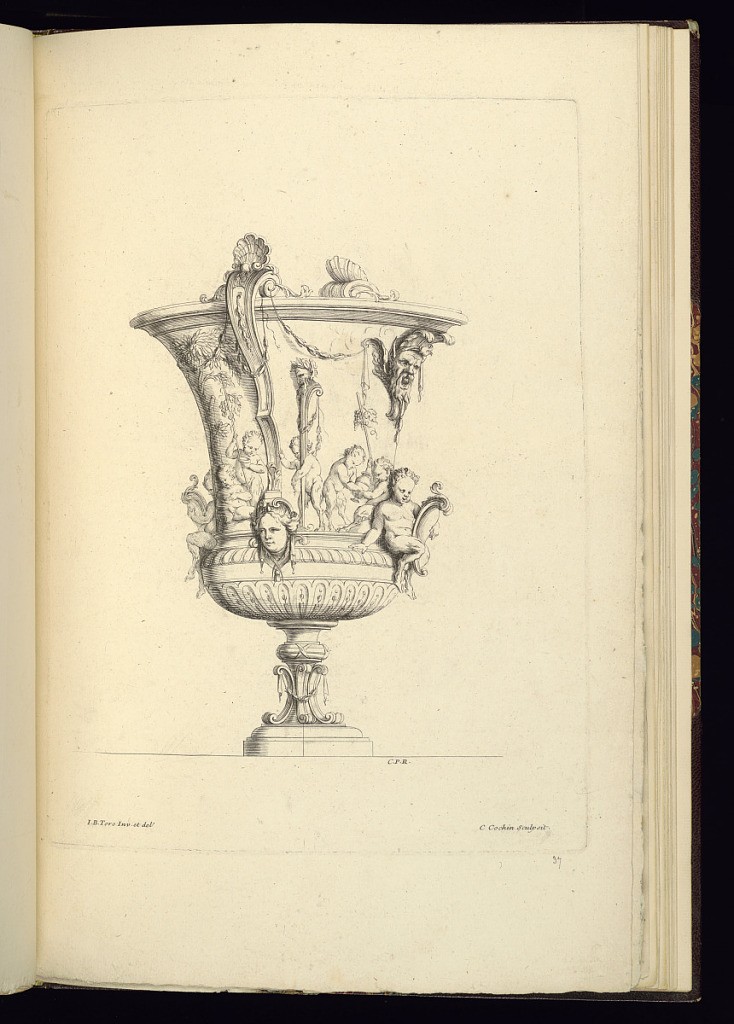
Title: Vase Design
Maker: Jean-Bernard Turreau, French, 1672 - 1731
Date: early 18th century
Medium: Etching on laid paper
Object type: Print
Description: Design for a vase in a krater form with grotesque motifs and a frieze with putti around the body featuring mascarons (masks), putti/ fauns, cartouches, gadrooning and fluting around the base, c-scrolls, festoons of leaves, shells, and fleurons ornament. The plate is signed.